Aerial crown-view tile of a tropical tree (Barro Colorado Island, Panama), acquired 20241112:
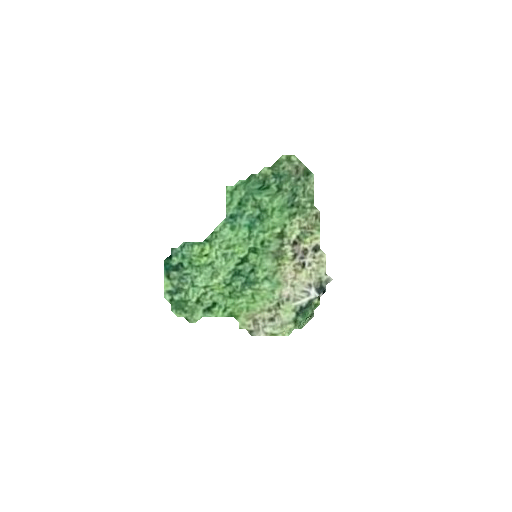
Species: Inga marginata
GBIF accepted scientific name: Inga marginata
Crown area: 30.073 m²